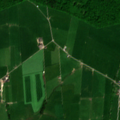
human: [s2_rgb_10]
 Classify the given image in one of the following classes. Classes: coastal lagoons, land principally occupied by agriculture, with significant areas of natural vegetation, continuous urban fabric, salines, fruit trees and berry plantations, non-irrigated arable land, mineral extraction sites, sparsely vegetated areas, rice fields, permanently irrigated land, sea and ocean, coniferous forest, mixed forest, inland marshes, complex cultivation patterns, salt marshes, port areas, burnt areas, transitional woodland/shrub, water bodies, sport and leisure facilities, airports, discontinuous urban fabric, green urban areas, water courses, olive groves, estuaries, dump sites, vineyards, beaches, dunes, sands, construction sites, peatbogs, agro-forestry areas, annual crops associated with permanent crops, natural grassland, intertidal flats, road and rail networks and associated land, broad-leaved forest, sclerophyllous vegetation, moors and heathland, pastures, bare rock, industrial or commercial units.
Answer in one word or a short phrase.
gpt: non-irrigated arable land, pastures, complex cultivation patterns, broad-leaved forest